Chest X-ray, PA view. Patient: 63 years old, sex F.
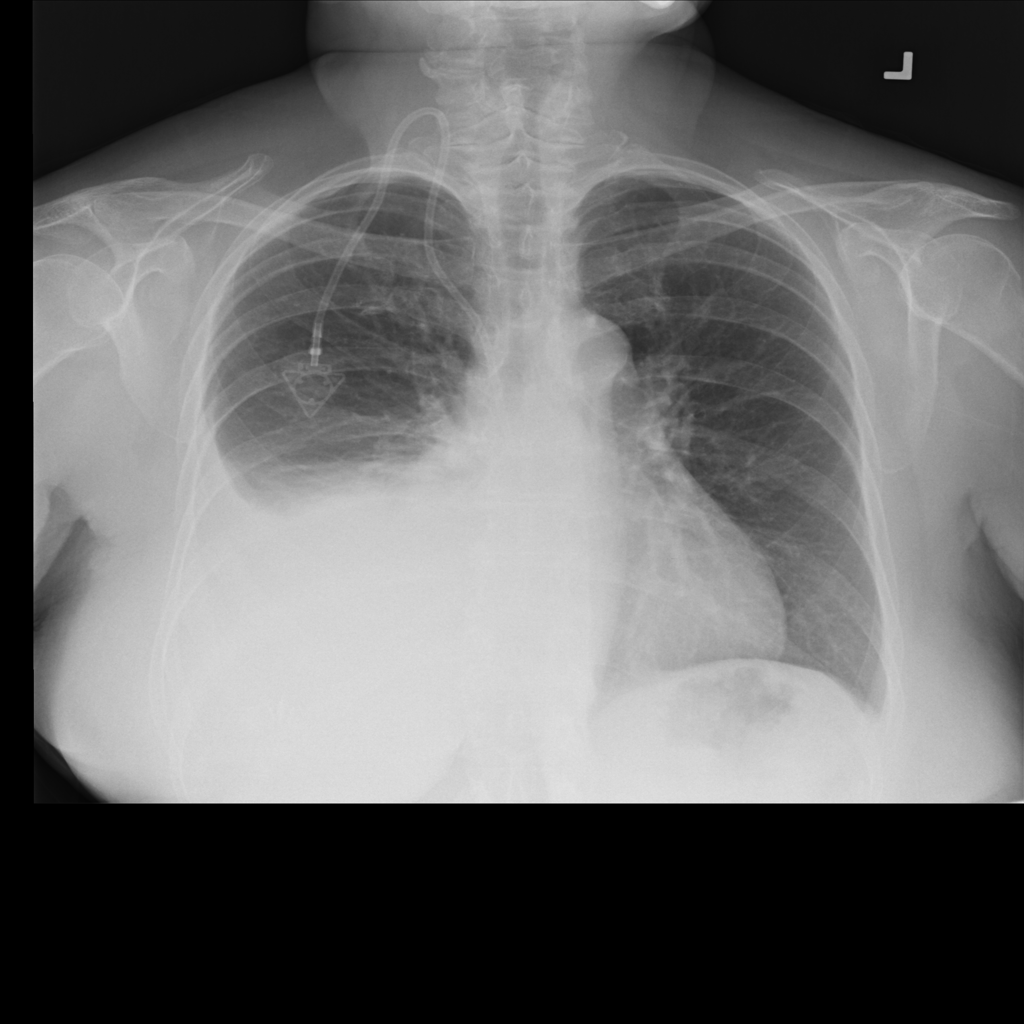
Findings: Effusion